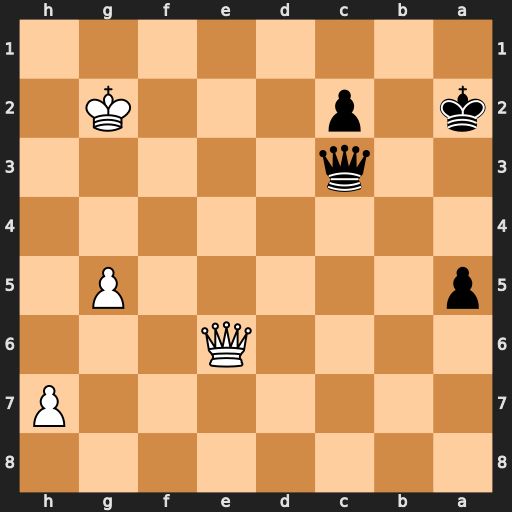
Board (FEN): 8/7P/4Q3/p5P1/8/2q5/k1p3K1/8
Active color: b
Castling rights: -
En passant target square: -
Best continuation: Ka1 h8=Q Qxh8